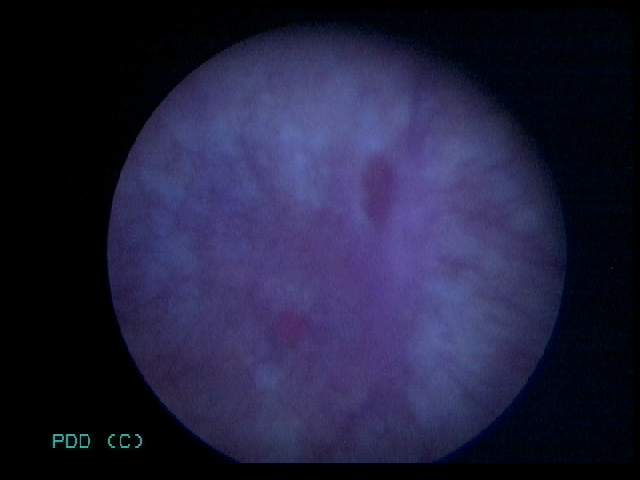
Modality: BLC
Class: Malignant
Subclass: LowGradePapillary
Lesion: Multifocal
Multifocal: 2 to 7
Stage: Ta
Morphology: Papillary
Bladder cancer association: Yes